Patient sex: F
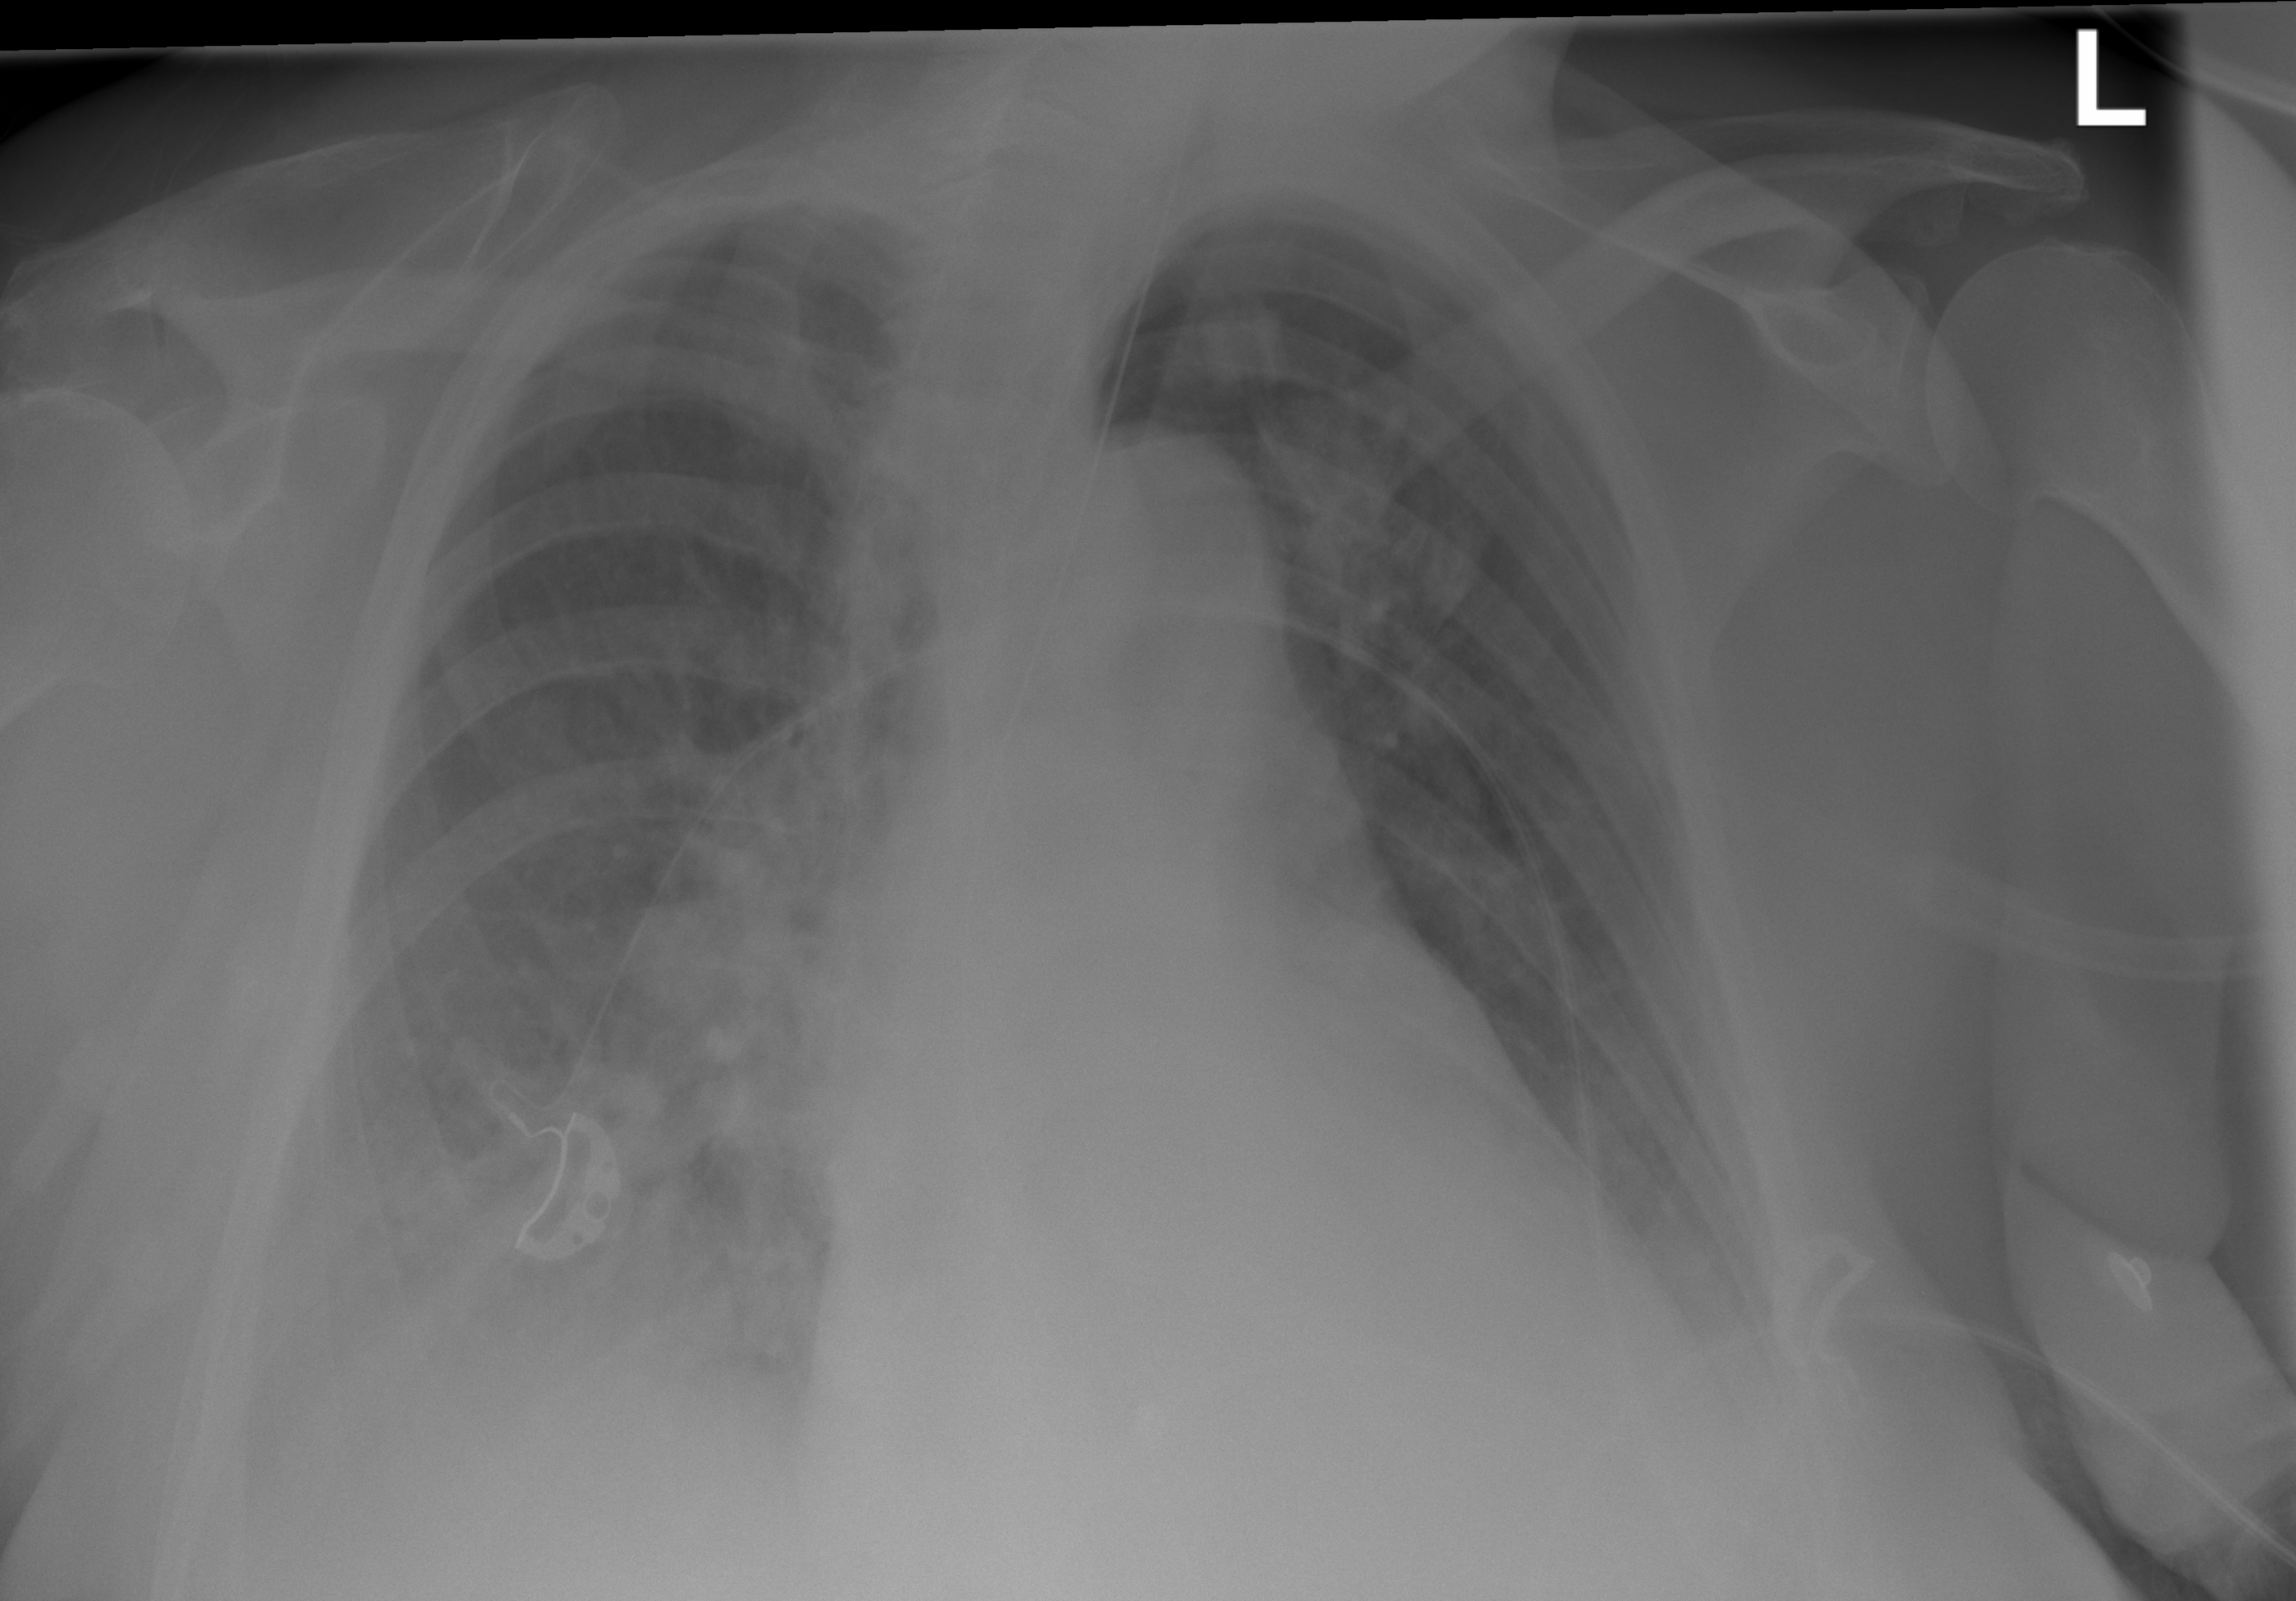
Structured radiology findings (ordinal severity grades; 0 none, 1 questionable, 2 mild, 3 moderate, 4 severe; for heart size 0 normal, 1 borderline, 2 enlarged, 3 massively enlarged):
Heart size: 1
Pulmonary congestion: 2
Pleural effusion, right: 2
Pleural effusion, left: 1
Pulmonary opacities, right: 2
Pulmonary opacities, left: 0
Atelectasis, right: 2
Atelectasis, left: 1